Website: lowes
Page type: customer-info-address
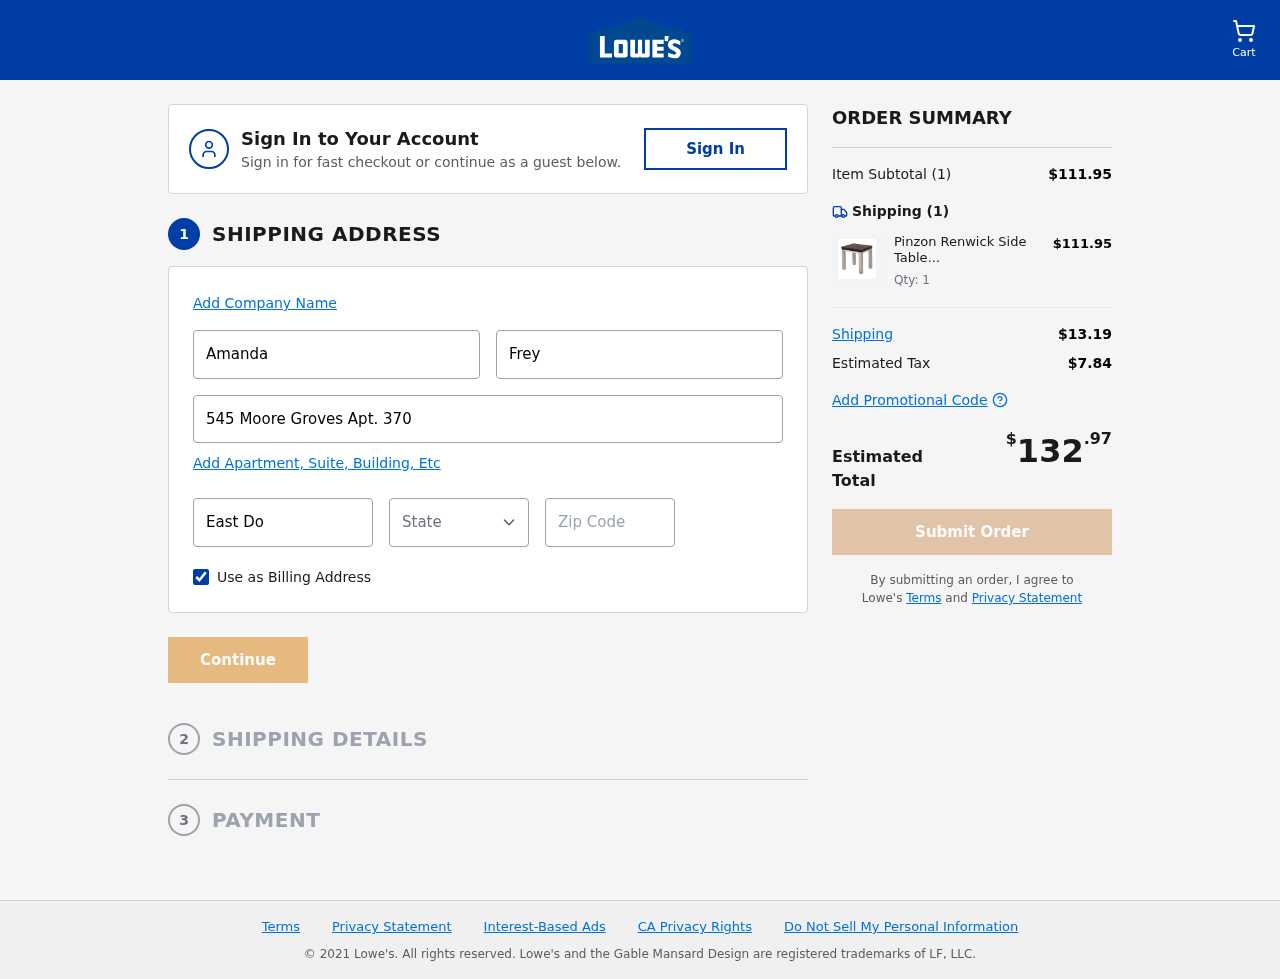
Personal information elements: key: PII_CITY
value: East Donald
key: PII_FIRSTNAME
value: Amanda
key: PII_LASTNAME
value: Frey
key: PII_POSTCODE
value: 53371
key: PII_STATE_ABBR
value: UT
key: PII_STREET
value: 545 Moore Groves Apt. 370
Product elements: key: PRODUCT1_NAME
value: Pinzon Renwick Side Table
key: PRODUCT1_PRICE
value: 111.95
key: PRODUCT1_QUANTITY
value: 1
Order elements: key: ORDER_NUM_ITEMS
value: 1
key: ORDER_SUBTOTAL
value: $111.95
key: ORDER_NUM_ITEMS2
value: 1
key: ORDER_SHIPPING_COST
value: $13.19
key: ORDER_TAX
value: $7.84
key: ORDER_TOTAL
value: $132.97